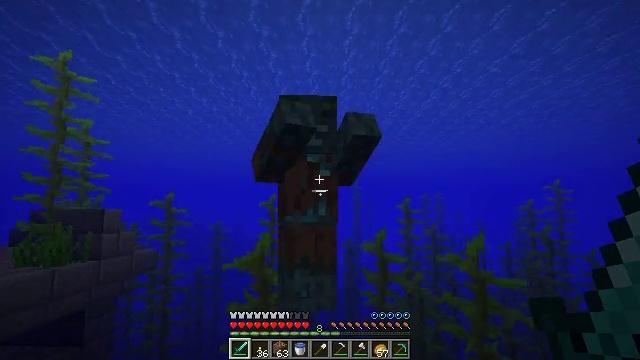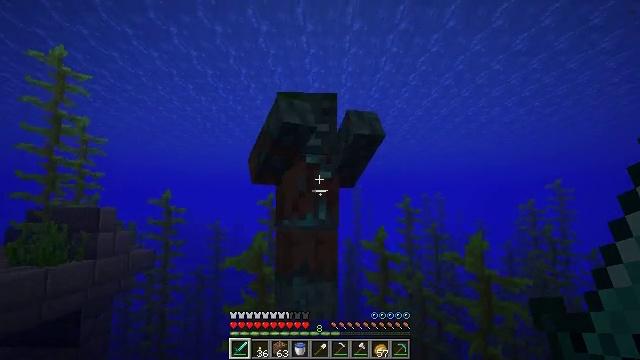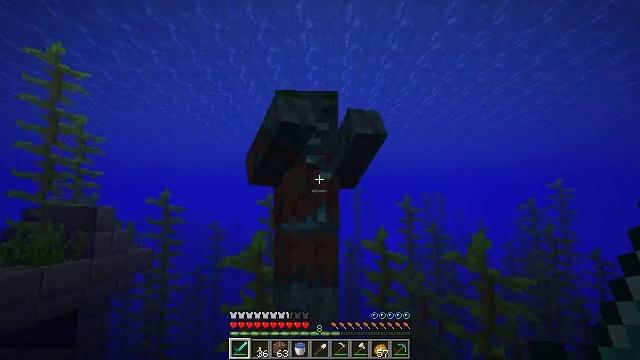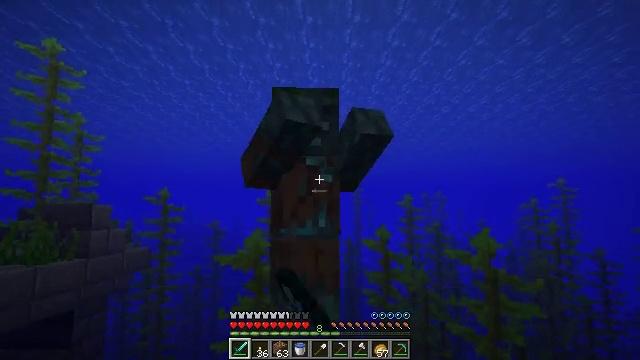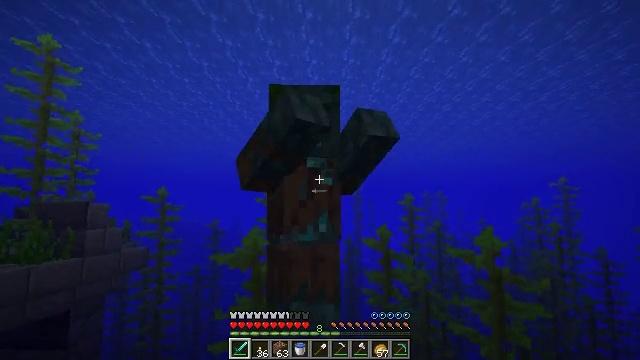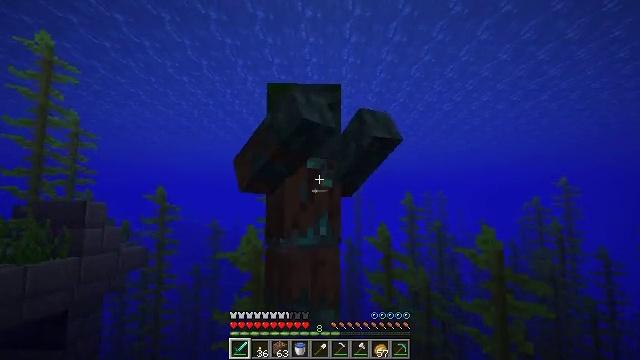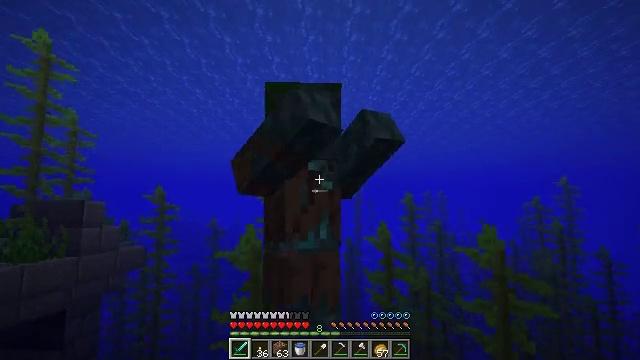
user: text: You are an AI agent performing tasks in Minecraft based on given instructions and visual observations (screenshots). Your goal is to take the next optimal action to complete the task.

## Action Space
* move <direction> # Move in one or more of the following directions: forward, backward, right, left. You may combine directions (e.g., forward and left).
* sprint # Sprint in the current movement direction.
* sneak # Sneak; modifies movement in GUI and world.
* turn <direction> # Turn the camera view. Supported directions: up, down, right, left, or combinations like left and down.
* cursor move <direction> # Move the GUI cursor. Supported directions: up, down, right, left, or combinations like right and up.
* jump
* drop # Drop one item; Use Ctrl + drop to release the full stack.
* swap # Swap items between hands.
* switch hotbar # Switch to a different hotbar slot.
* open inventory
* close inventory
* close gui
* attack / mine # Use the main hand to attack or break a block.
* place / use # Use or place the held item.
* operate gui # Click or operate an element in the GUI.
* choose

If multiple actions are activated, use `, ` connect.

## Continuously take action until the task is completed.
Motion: motion action
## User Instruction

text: Eliminate the undead.
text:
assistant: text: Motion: move forward
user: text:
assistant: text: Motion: move forward, attack / mine
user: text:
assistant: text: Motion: move forward, attack / mine
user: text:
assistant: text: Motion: move forward, attack / mine
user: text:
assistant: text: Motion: attack / mine
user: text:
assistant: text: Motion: no_op
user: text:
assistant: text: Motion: no_op